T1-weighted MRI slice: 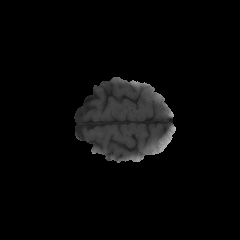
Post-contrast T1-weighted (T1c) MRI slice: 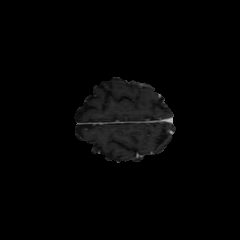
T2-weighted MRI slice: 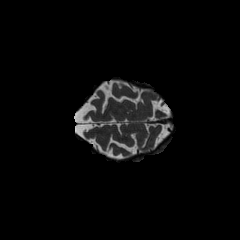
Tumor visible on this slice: no